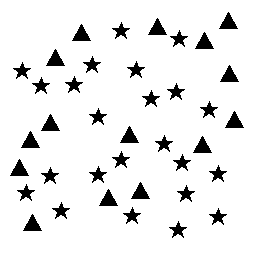
Squares: 0
Triangles: 15
Stars: 23
Total shapes: 38